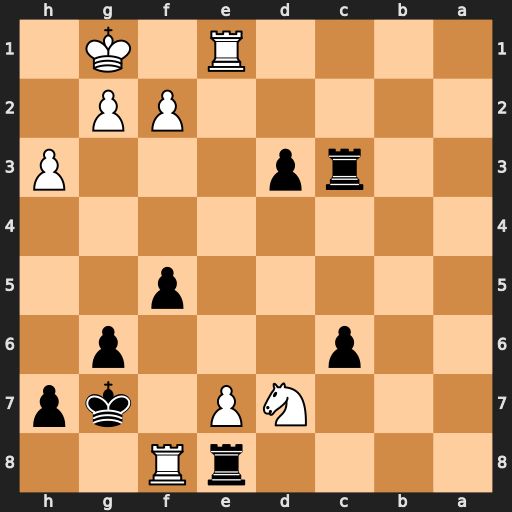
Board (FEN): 4rR2/3NP1kp/2p3p1/5p2/8/2rp3P/5PP1/4R1K1
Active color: b
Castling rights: -
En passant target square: -
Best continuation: d2 Rd1 Rc1 Kh2 Rxd1